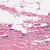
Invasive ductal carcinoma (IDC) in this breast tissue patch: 1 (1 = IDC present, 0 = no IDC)